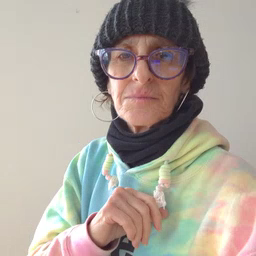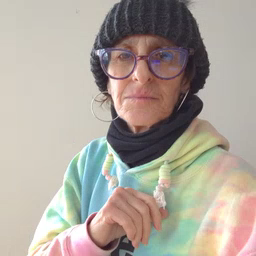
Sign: potty